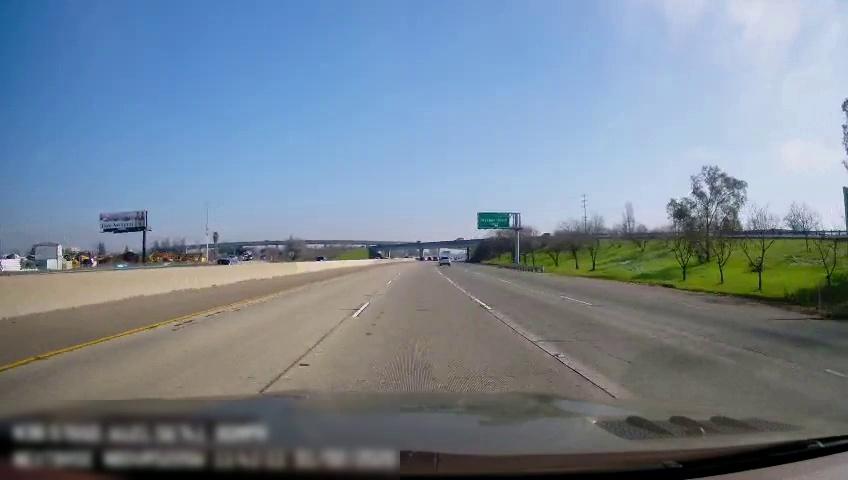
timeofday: Day
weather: Sunny
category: Drivable Space
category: Vehicles | SUV
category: Lanes | Current Lane
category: Lanes | Current Lane
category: Lanes | Current Lane
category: Lanes | Alternate Lane
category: Traffic | Signs